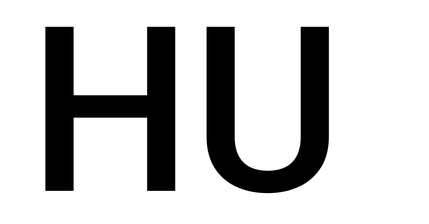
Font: Roboto_Medium